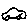
Label: car